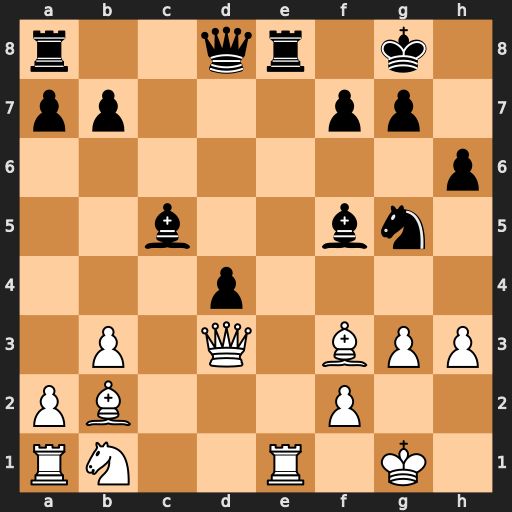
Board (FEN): r2qr1k1/pp3pp1/7p/2b2bn1/3p4/1P1Q1BPP/PB3P2/RN2R1K1
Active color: w
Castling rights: -
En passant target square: -
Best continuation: Rxe8+ Qxe8 Qxf5